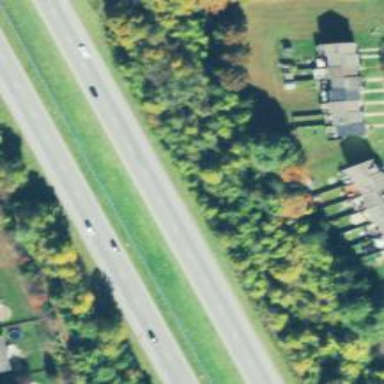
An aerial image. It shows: This image shows trunk highway that functions as expressway.